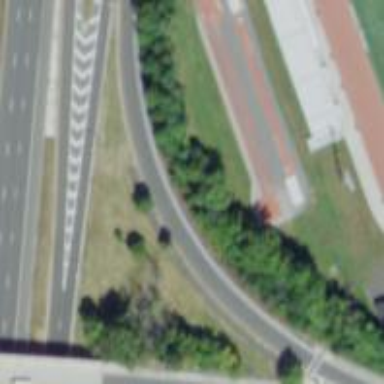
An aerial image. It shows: Trunk link highway.